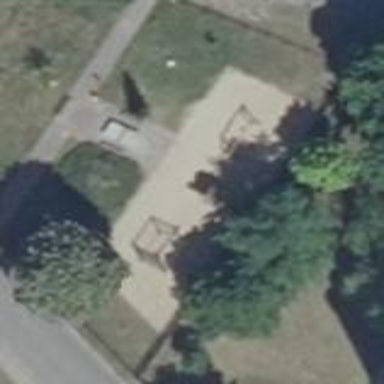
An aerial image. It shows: Playground area for leisure land.